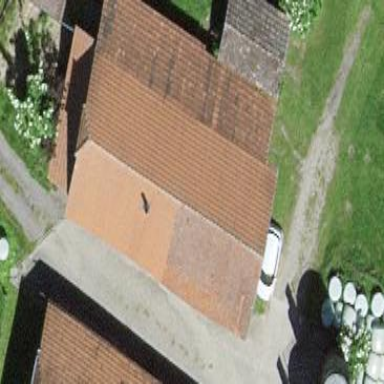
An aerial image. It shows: Barn.